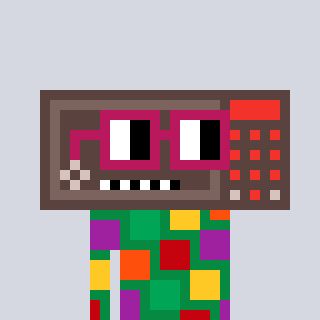
a pixel art character with square dark red glasses, a wallsafe-shaped head and a green-colored body on a cool background